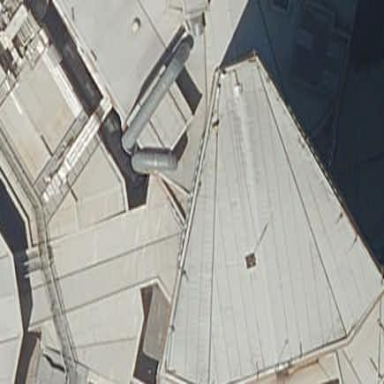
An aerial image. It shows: Part of building.